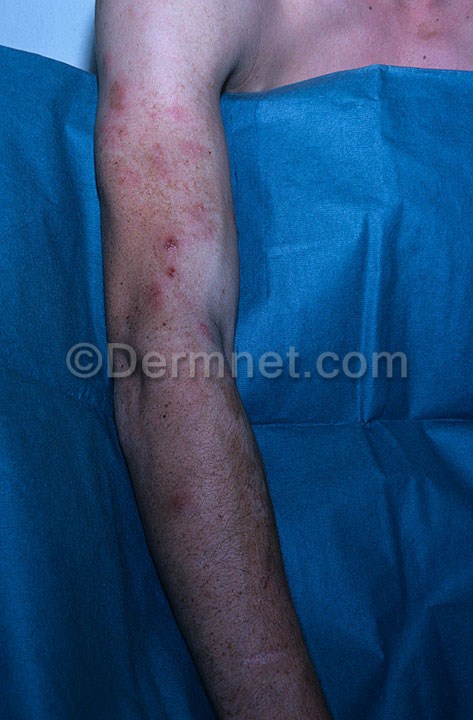
Disease: Warts Molluscum and other Viral Infections